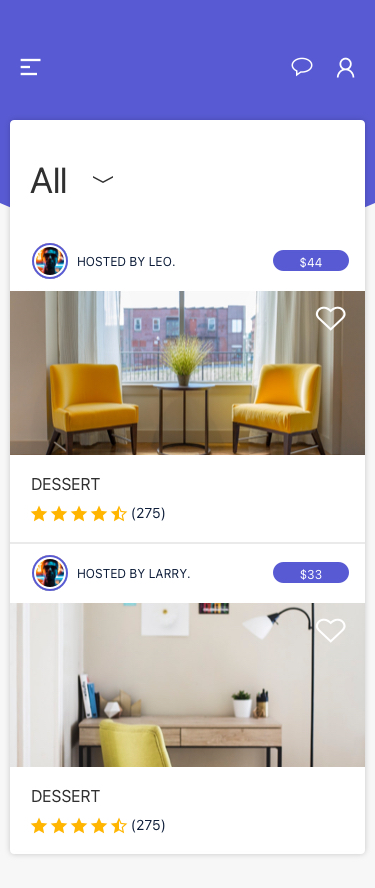
Text in this UI design:
(275)
Dessert
$33
Hosted by Larry.
(275)
Dessert
$44
Hosted by leo.
All